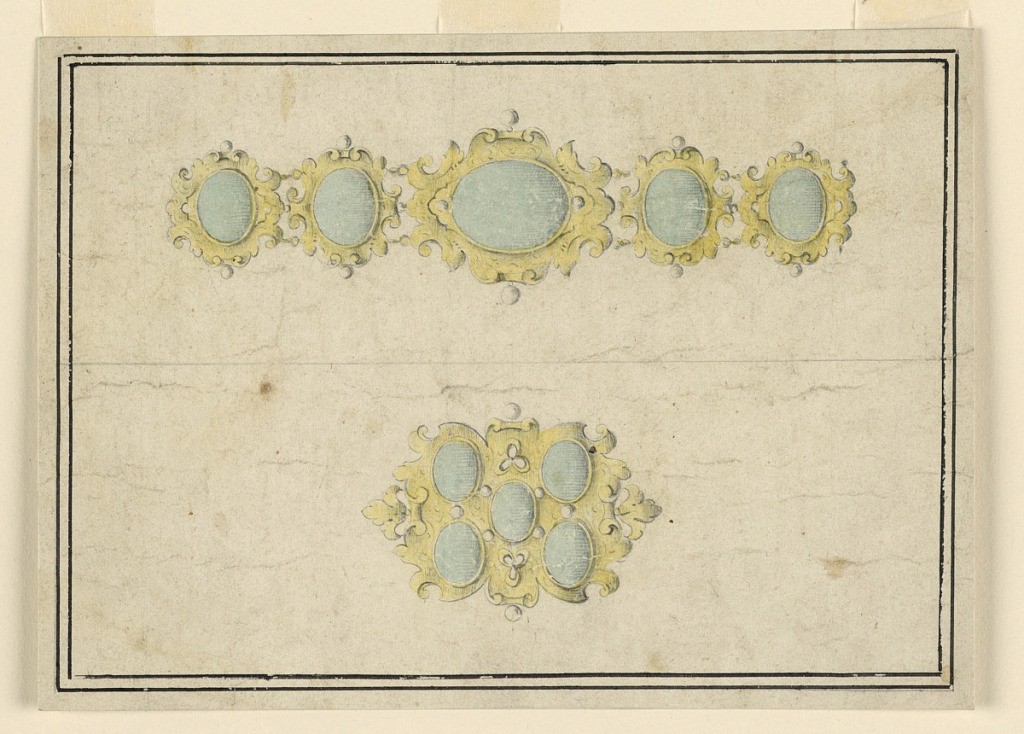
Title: Designs for a Bracelet and Brooch
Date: ca. 1875
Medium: Black crayon, brush and yellow, light blue watercolor on paper mounted on cardboard
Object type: Drawing
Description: Jewelry designs for a bracelet and a brooch intended to be executed in gold with diamonds and pearls. Above, the bracelet consists of oval blue gems in scrollwork frames. The central and four lateral compartments are drawn. The brooch is one escutcheon with five similar oval gems. Two black border lines.